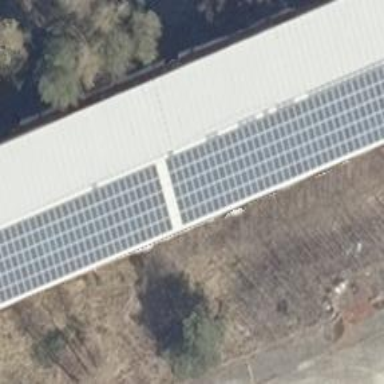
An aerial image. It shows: Building featuring small installation solar photovoltaic panel for electricity generation.